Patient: sex M, age 78
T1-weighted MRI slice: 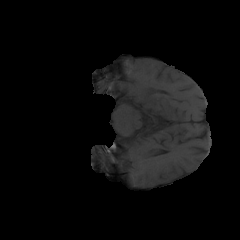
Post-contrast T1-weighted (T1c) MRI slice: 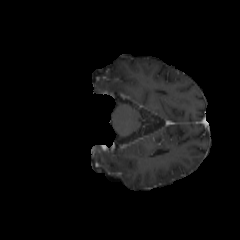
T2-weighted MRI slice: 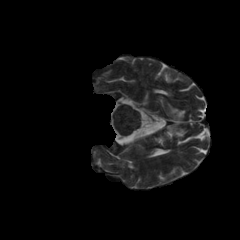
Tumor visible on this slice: no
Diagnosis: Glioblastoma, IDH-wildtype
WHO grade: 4